Interaction volume radius: 5 \u00c5
Interaction volume height: 15 \u00c5
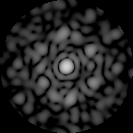
Disorder parameter: 0.6982